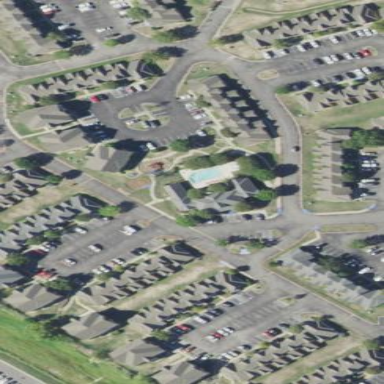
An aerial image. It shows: Residential area with apartments.